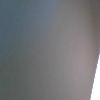
Label: space